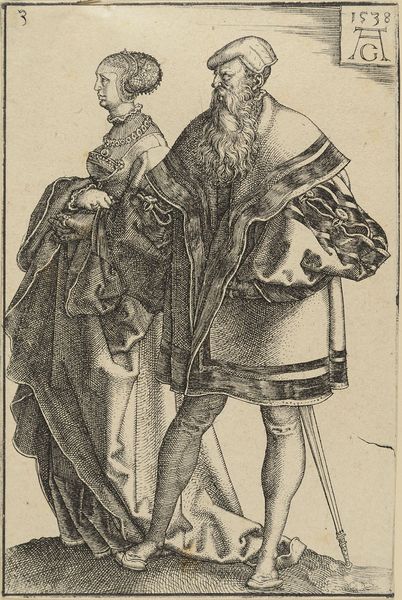
Titel: Tanzendes Paar
Künstler: Heinrich Aldegrever
Standort: Hamburg
Institution: Museum für Kunst und Gewerbe Hamburg
Schlagwörter: mann, frau, tanz, kleidung, gewand, stoff, paar, renaissance, kopfbedeckung, papier, gehstock, stab, grafik, graphik, fotografie, photographie, druckgraphik, druckgrafik, stich, tracht, ehepaar, strumpfhose, hochzeit, kupferstich, verlobung, heirat, gerippt, volkstracht, reproduktionen, g, eheversprechen, 1538, druckerzeugnisse, rittertum, festlichkeiten, adel und patriziat, verlöbnis, ornamentstich, vorlageblätter, hochzeitstanz